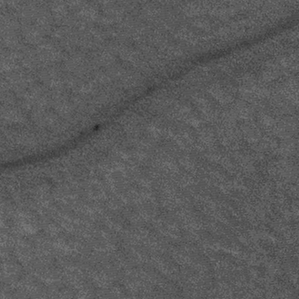
Label: frost